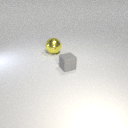
large yellow metal sphere to the left of small gray rubber cube